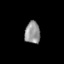
Tissue: skin
Cell type: Epithelial cells
Senescence score: 0.2797
Nuclear area (px): 337
Mean DAPI intensity: 145.113